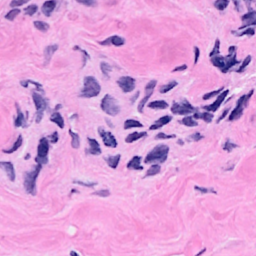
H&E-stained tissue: Breast